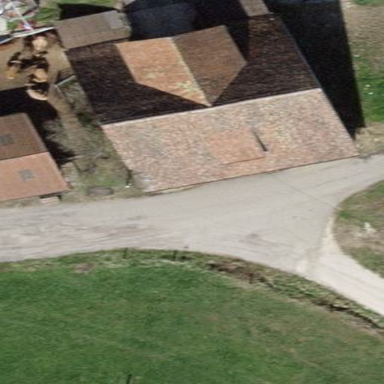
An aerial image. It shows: Gabled barn with brown roof tiles. The roof orientation is across.